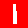
Digit: 1